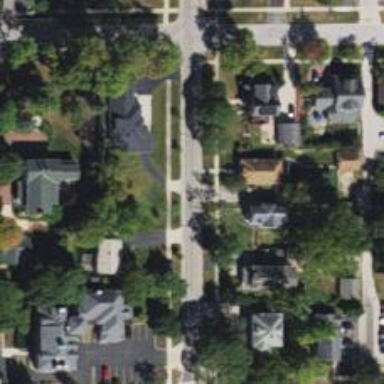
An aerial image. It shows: Residential road with asphalt surface and separate sidewalk.